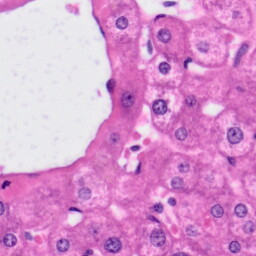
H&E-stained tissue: Liver